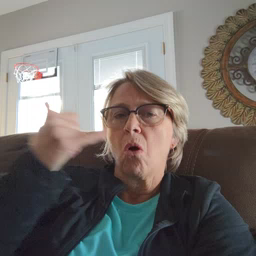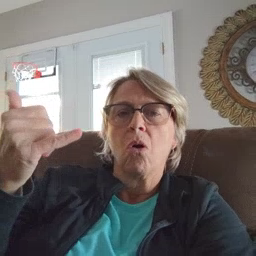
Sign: callonphone